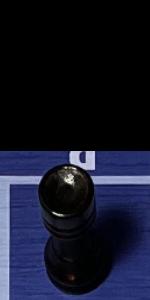
Label: Rook_Black